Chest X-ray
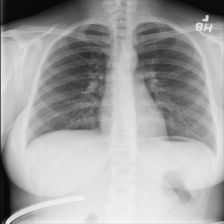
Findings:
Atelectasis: negative
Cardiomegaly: negative
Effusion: negative
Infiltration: negative
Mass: negative
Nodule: negative
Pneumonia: negative
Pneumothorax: negative
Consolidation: negative
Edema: negative
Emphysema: negative
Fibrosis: negative
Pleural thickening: negative
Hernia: negative